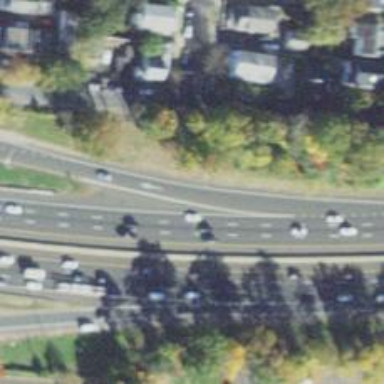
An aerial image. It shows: Asphalt motorway link.